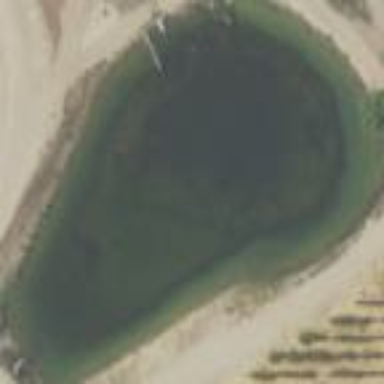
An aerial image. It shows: Pond which serves as water storage reservoir.